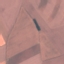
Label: AnnualCrop